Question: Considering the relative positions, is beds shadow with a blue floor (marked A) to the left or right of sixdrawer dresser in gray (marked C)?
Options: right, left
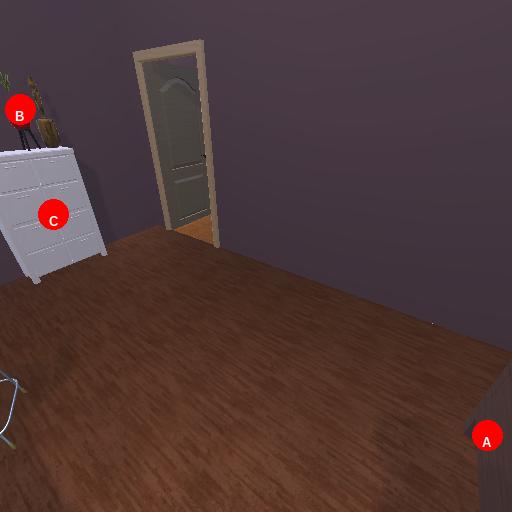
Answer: right